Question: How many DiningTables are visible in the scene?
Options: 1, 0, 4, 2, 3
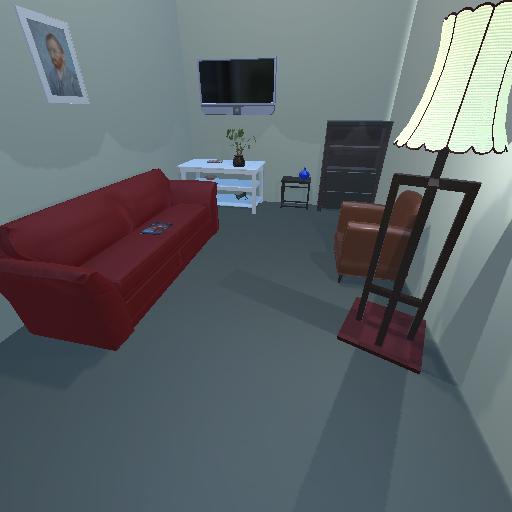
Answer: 1